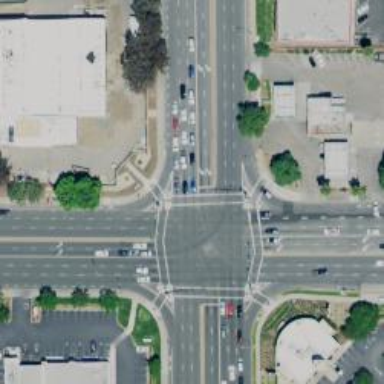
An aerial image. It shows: Marked road crossing with lines.